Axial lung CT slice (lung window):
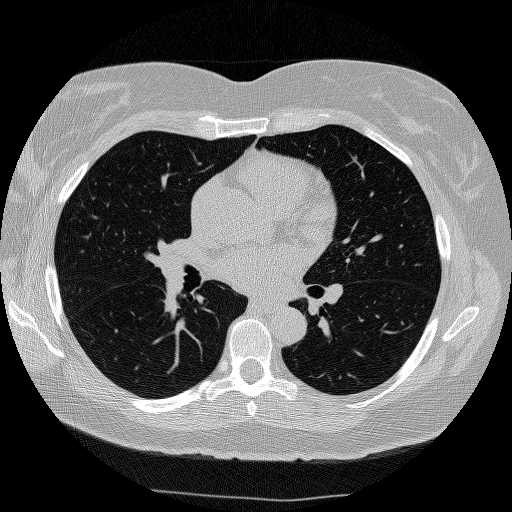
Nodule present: no